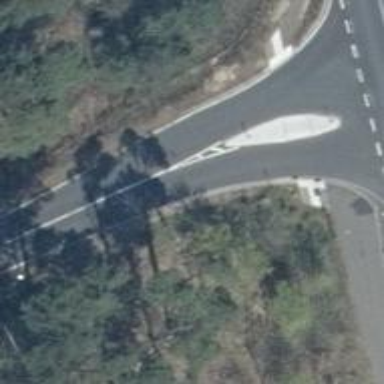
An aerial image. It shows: Unclassified road with asphalt surface.